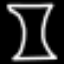
Label: hourglass